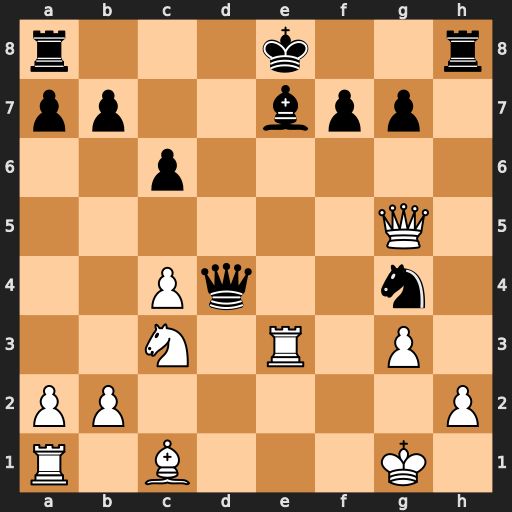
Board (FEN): r3k2r/pp2bpp1/2p5/6Q1/2Pq2n1/2N1R1P1/PP5P/R1B3K1
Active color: w
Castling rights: kq
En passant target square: -
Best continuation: Qxe7#